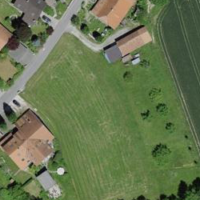
EUNIS habitat code: 52
Species observed at this site:
Euonymus europaeus